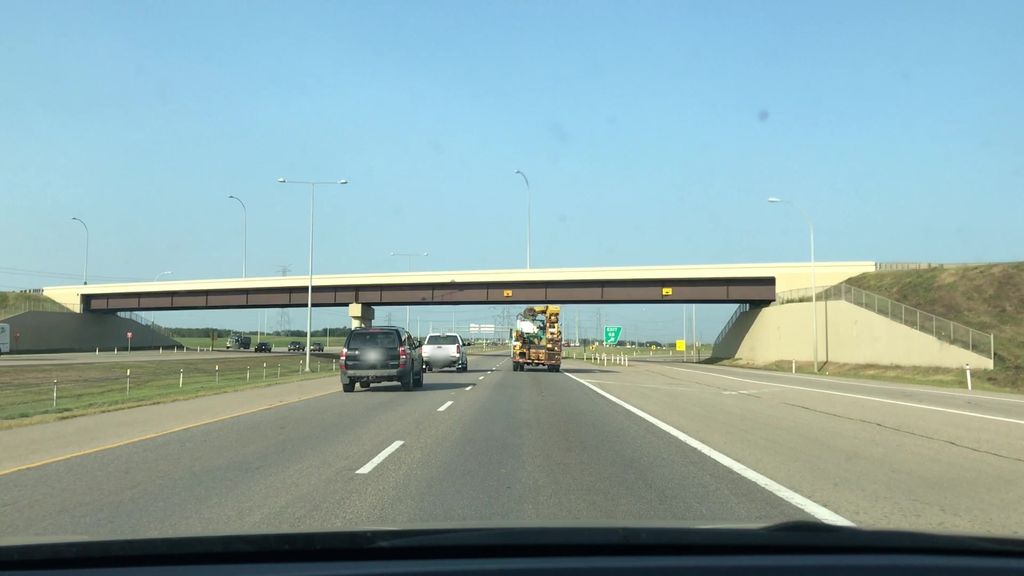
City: edmonton